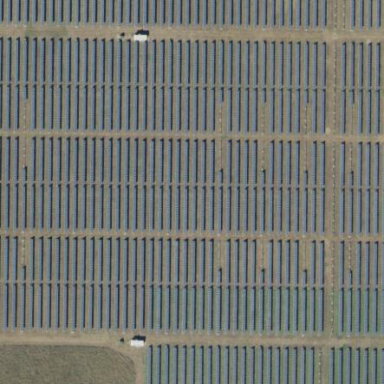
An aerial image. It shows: Solar power generator with photovoltaic panels.